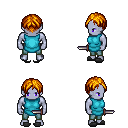
a pixel art fantasy rpg character, male body template, dark elf, purple skin, teal tunic, teal pants, dark blonde parted hairstyle, gray slippers, dagger, four views (front, back, left, right), 2x2 character sprite sheet, small pixel art, hard edges, no anti-aliasing